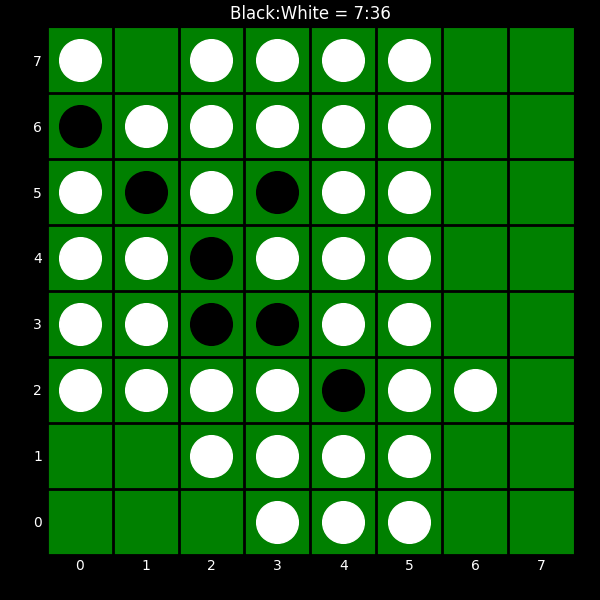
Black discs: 7
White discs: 36